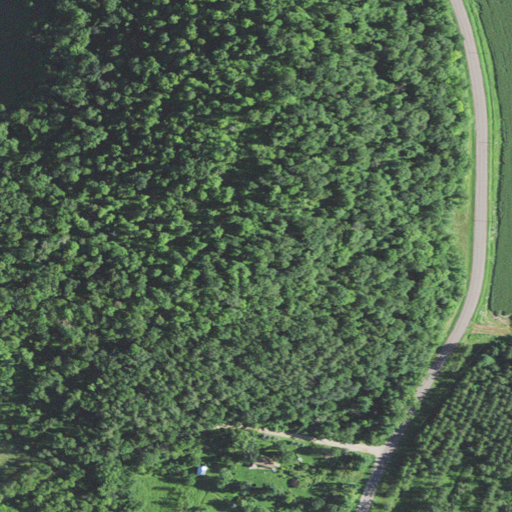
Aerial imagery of mountain in Wisconsin named Notch Hill containing deciduous forest, open development, evergreen forest, pasture, cultivated crops, mixed forest, and low intensity development